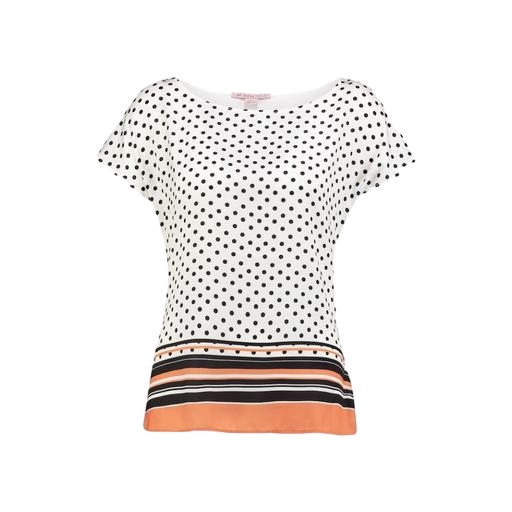
top spot print contrast, multicolor polka-dot t-shirt, patterned tee, white background